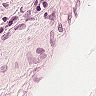
Metastatic tissue present: no